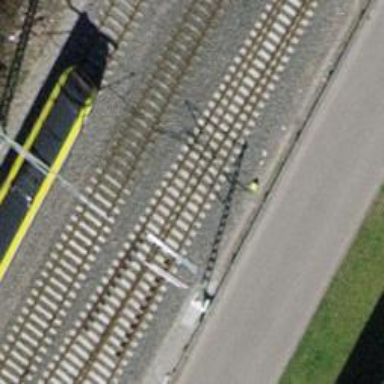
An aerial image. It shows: Rail siding with electrified tracks using contact line.